Question: I read about <URL>
and I doubt
1) How to detect the . For example, in the follow case - how to detect that the is at the 3nd element?

2) How to detect the list's length (in case above - 6)
Both questions in .
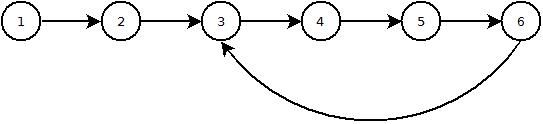
Answer: Using tortoise-hare algorithm(floyd's cycle detection), we can find the loop in a given a list.
i.e If we move two pointers, one with speed 1 and another with speed 2, they will end up meeting if the linked list has a loop. Why? Think about two cars driving on a track--the faster car will always pass the slower one!
The tricky part here is finding the start of the loop. Imagine, as an analogy, two people racing around a track, one running twice as fast as the other. If they start off at the same place, when will they next meet? They will next meet at the start of the next lap.
Then, to find the length, when moving n1 back to head define a length variable. Now increment length variable on each move. After idetifying LoopStart, keep n1 ptr as such and move the n2 ptr and inc length for each move. .
This would have